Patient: sex M, age 71
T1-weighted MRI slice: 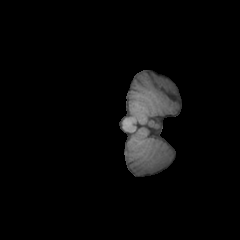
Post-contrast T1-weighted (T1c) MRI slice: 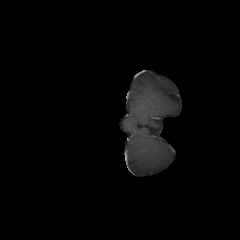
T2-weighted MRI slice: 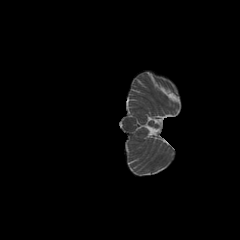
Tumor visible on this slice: no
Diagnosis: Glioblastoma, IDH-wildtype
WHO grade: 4